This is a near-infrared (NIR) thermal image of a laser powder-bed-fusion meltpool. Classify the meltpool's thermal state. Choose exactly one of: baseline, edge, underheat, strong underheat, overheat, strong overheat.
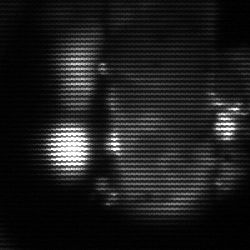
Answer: strong underheat